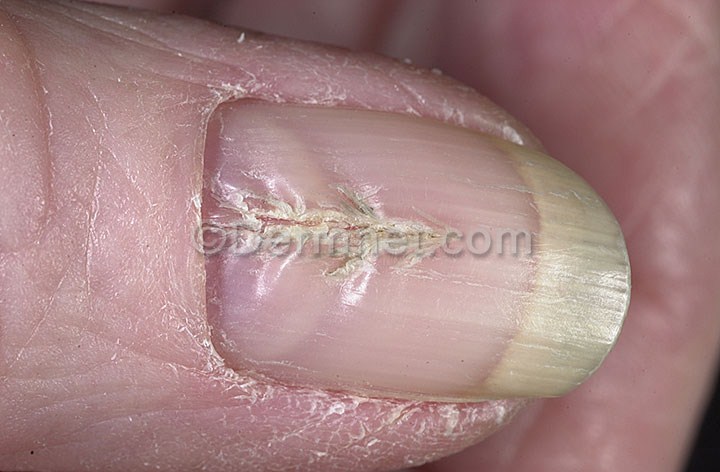
Disease: Nail Fungus and other Nail Disease